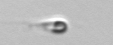
Label: flagellate_morphotype3